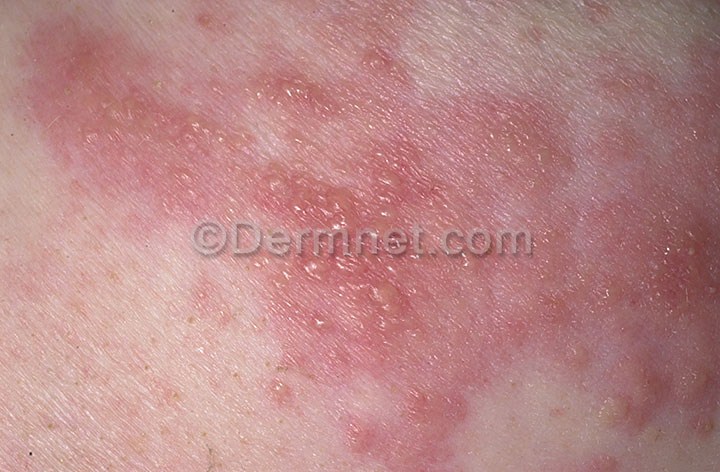
Disease: Warts Molluscum and other Viral Infections